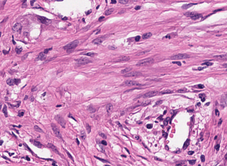
Tumor epithelial tissue: no
Tumor-associated stroma tissue: yes
Normal tissue: no